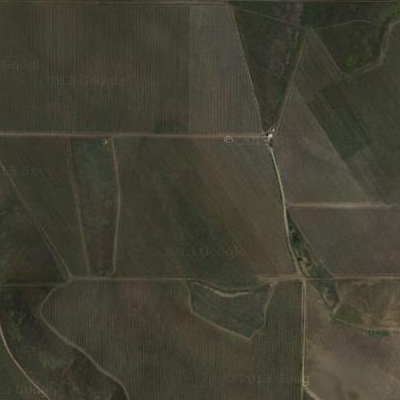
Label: Field